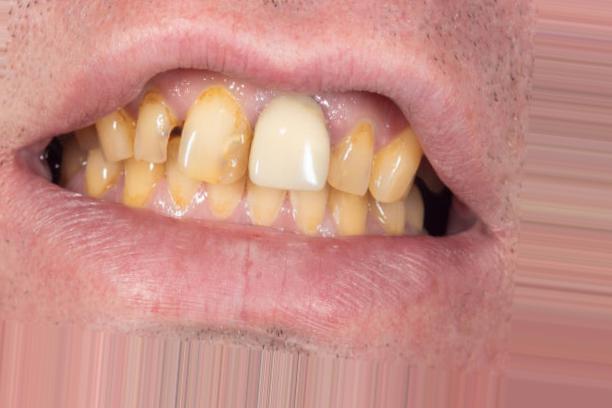
Condition: Tooth Discoloration